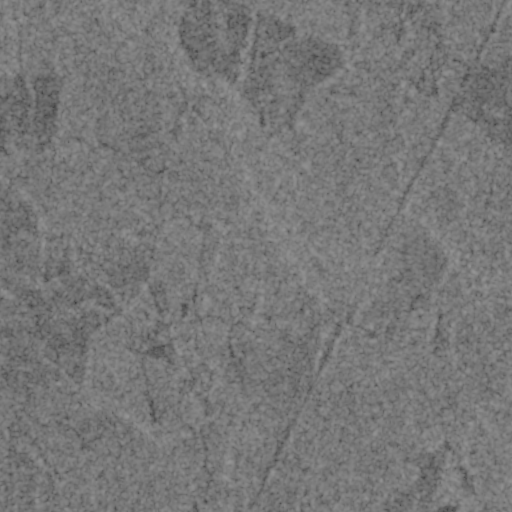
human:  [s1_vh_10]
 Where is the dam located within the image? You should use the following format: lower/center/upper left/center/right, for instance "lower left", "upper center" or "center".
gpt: The dam is located in the lower right of the image.
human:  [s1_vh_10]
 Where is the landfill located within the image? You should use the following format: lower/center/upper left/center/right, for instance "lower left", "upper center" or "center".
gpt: There is no landfill in the image.

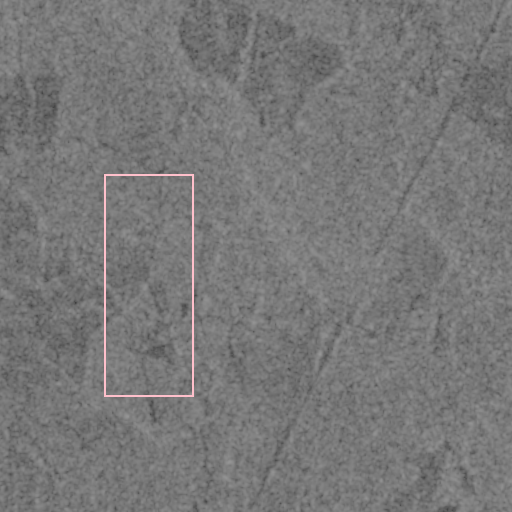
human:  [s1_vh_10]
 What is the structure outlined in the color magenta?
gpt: There is no magenta outline.
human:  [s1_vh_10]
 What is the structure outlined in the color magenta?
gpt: There is no structure outlined in magenta.